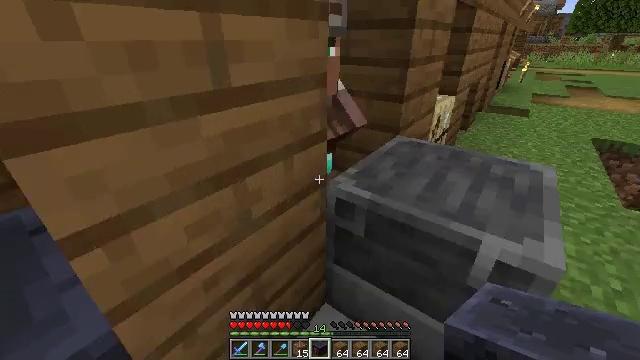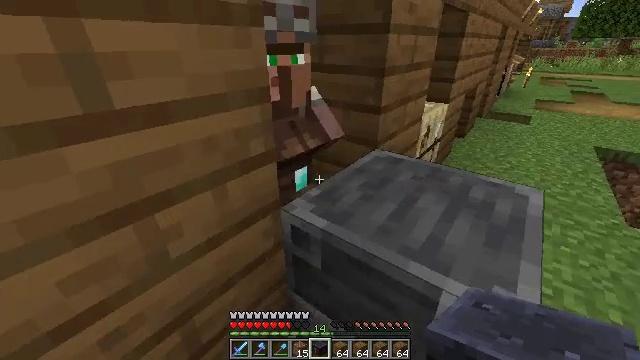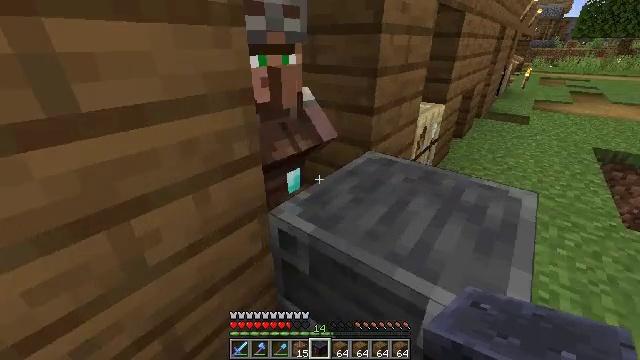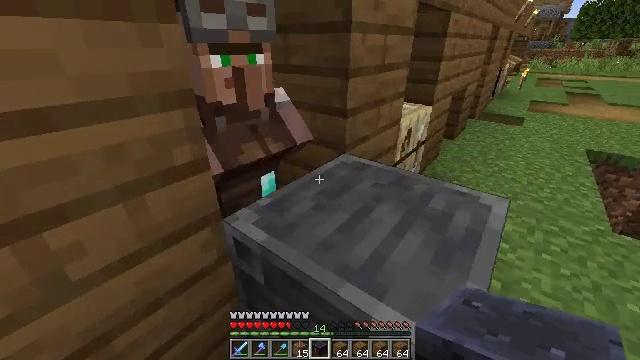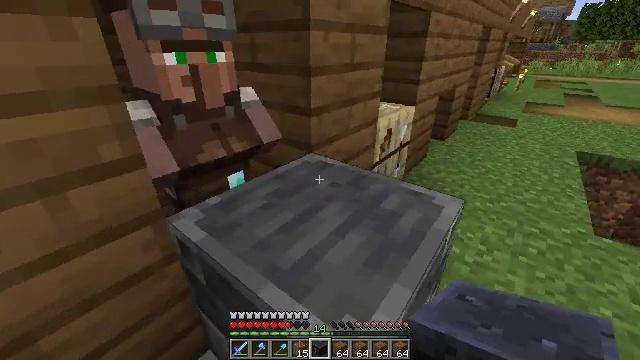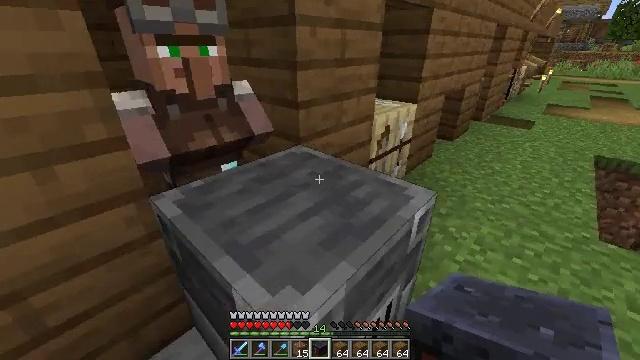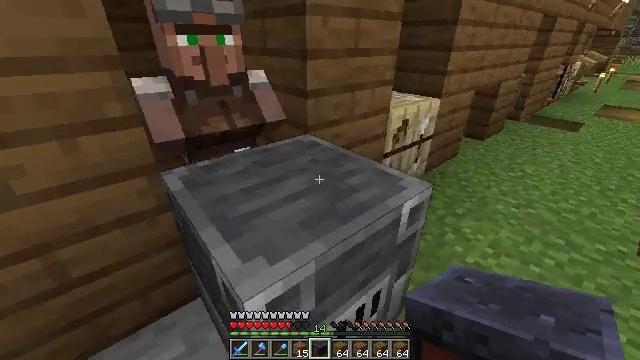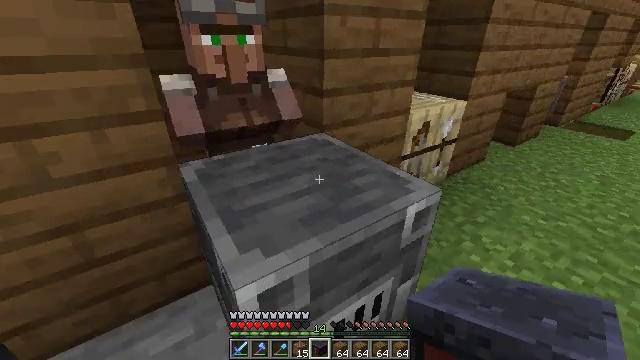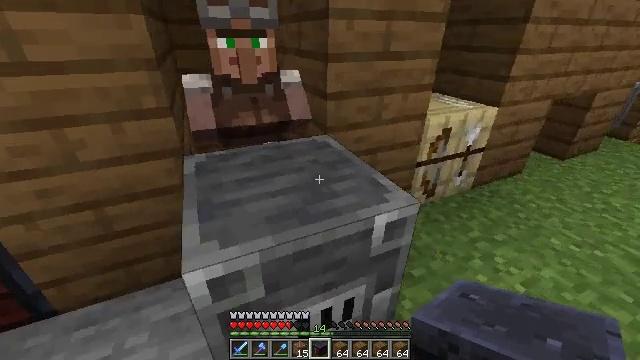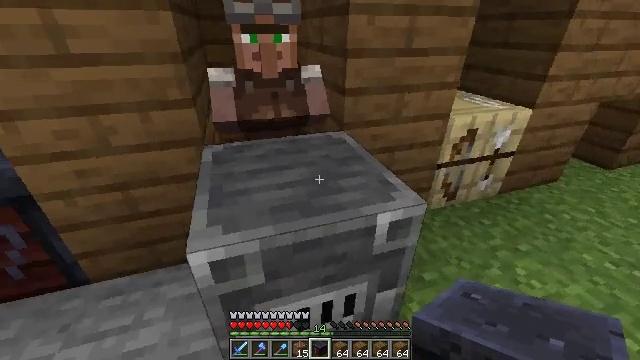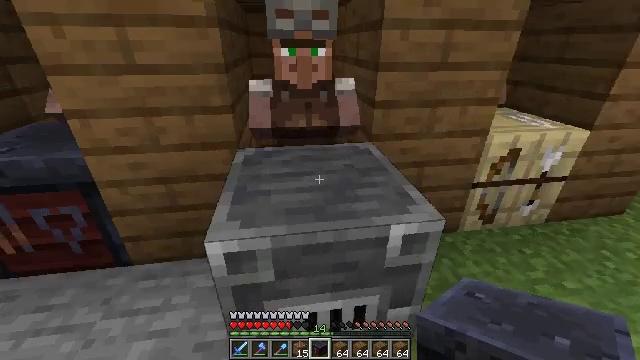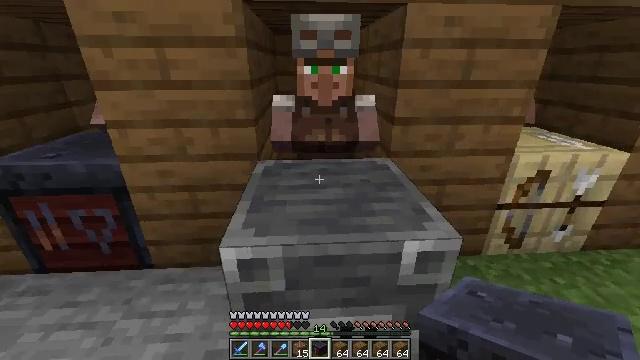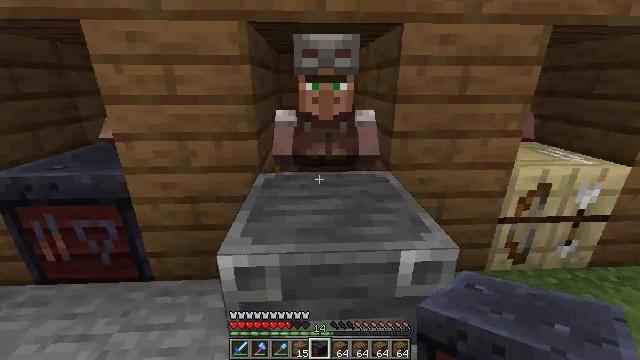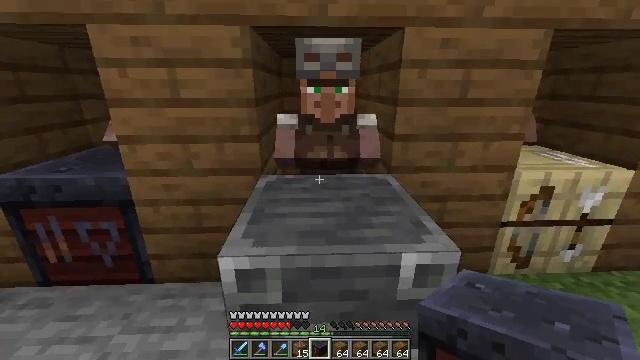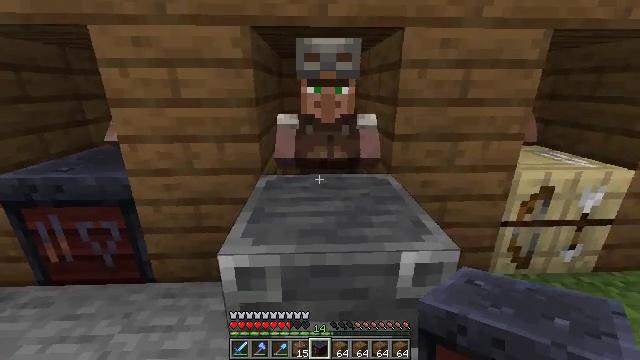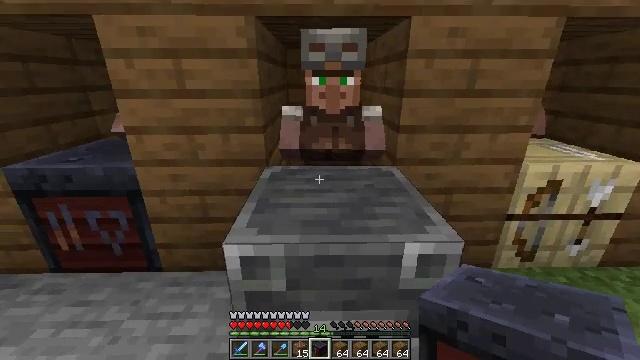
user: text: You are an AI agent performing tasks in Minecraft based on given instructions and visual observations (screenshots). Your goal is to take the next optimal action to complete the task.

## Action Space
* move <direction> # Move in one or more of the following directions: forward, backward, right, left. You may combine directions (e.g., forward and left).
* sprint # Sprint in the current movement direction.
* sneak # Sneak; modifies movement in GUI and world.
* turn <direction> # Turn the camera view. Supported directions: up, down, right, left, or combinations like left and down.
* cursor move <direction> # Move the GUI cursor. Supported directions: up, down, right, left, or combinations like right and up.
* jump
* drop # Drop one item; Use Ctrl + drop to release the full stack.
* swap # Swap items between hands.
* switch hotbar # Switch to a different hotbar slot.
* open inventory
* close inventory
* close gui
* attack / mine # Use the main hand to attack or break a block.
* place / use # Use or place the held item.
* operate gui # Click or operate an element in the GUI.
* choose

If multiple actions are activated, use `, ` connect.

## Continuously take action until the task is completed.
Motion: motion action
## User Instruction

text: Recycle the blast furnace by breaking it.
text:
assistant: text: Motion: move forward and move right
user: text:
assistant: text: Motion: move right
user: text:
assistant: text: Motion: move right
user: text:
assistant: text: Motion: move right
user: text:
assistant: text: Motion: move right, turn left
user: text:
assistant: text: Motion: move right, turn left and down
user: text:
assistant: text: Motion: move right, turn left
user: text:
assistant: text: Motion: move right, turn left
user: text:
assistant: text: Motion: turn left
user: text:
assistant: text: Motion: turn left and up
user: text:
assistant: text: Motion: turn left and up
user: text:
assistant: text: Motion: turn up
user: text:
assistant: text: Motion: no_op
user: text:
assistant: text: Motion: no_op
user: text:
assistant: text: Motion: turn left and down
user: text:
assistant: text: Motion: turn left and down
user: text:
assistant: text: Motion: turn down
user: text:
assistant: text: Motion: no_op
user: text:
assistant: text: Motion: no_op
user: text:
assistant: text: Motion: no_op
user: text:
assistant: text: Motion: no_op
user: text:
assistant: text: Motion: no_op
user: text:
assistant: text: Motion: no_op
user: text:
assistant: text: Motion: no_op
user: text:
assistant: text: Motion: no_op
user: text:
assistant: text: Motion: no_op
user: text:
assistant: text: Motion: switch to hotbar 2
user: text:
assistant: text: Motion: turn right and down, switch to hotbar 2
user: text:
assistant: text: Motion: turn down
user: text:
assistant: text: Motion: no_op